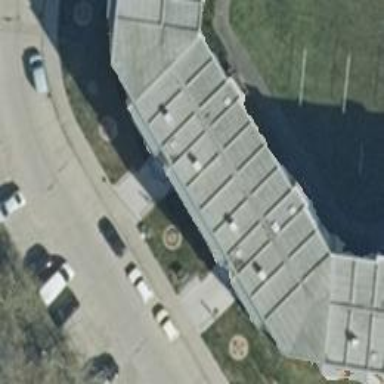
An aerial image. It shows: Apartment building with flat roof covered in gray tar paper. The roof orientation is along the building's length.